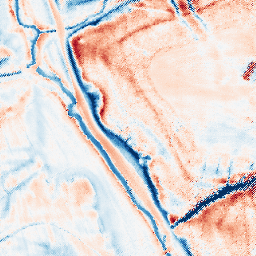
Category: classical
Decomposition family: uniform
Decomposition parameters: size: 20
Upsampling method: regularized
Upsampling parameters: scale: 4
lambda_reg: 0.1
Upsampling scale: 4